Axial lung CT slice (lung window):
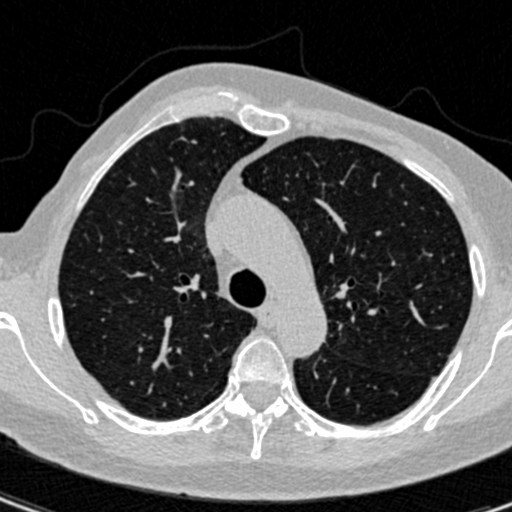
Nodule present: no